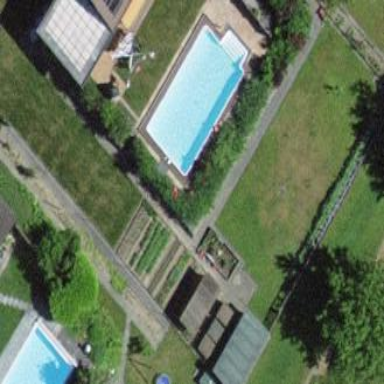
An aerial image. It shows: Swimming pool located in leisure land.